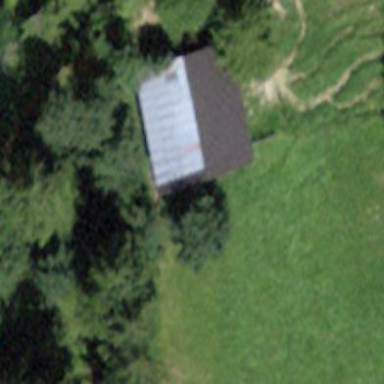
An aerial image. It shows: Cabin is depicted in the image.